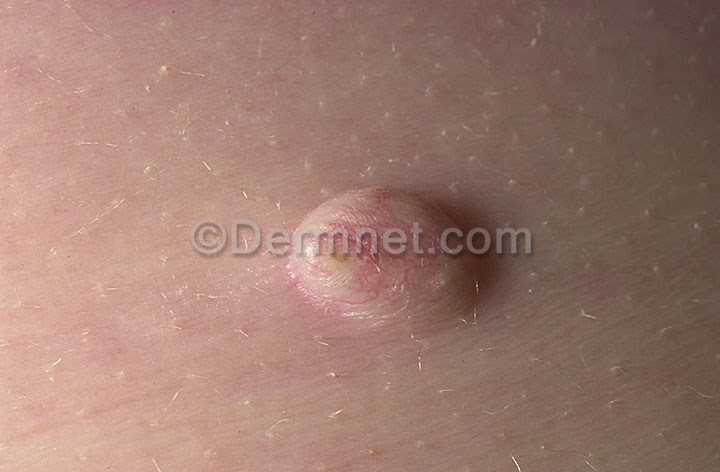
Disease: Seborrheic Keratoses and other Benign Tumors